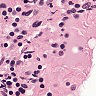
Metastatic tissue present: no